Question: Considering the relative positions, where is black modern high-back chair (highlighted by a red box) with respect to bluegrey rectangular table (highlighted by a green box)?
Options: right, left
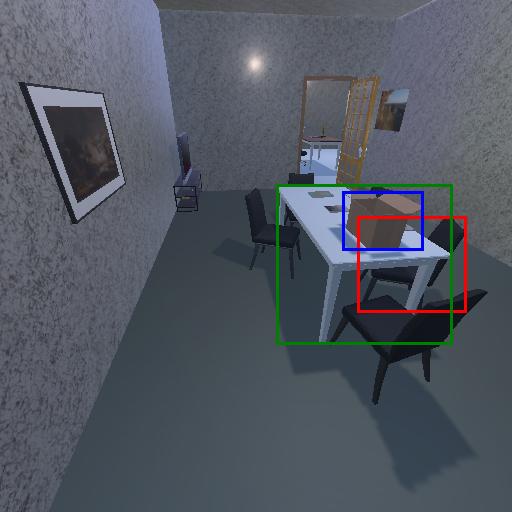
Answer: right